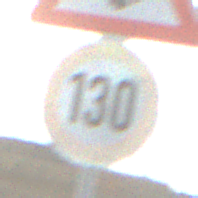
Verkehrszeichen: Geschwindigkeit130
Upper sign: SchneeOderEisglaette
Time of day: SunriseSunset
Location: Outdoor (RoadRail)
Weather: PartlyCloudy
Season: NotSpecified
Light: Natural